Question: I just started using SWT in eclipse. Right now I'm using Hibernate to connect to a database and retrieve the required information on to a composite. The views includes one SWT application window and several composites. How would I place these composites based on what button a user clicks on? Since the composite needs to be put on the main window, should I have a reference to the main window in each composite?
Also the main window is completely empty. What the user would click on would be one of the buttons in one of the composites. Should I have just one controller? But then each of the composites have buttons which needs to open up other composites on the main window. Should I have controllers for each of these composites?
Am I going in the wrong direction? Any help would be great.
Thanks
An example of what I am trying to do.
I have a main window and 3 composites : A, B, C;
Each of these composites has buttons which can take the user to the other 2 composites by replacing the current composite on the main window.
So, should I have a controller for each composite or just the main window?
Also to add a composite to the main window, do I need to have a reference to the main window in each of these composites?

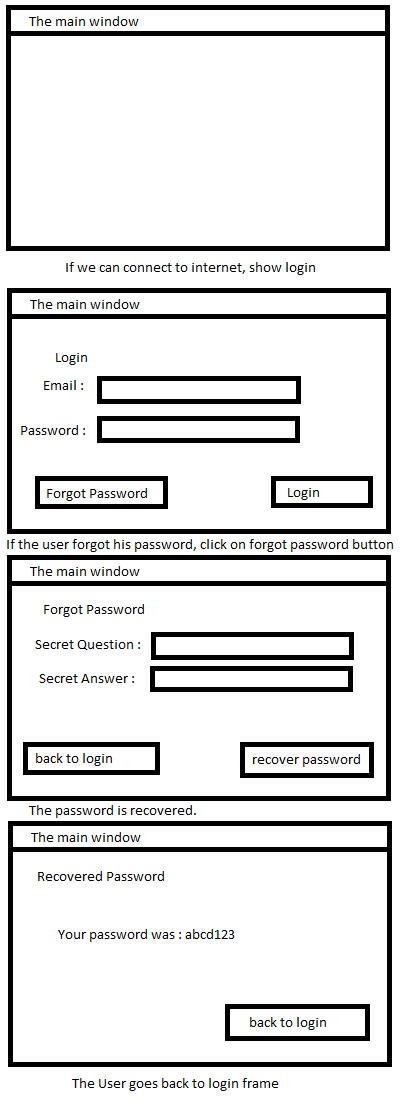
Answer: What you are after is technically quite similar to the Wizard UI. The idea is to add all your Composites to the main window, but have only one at a time. This will probably work with the 'FillLayout'. You will also probably need to call 'layout()' and 'redraw()' on the main window after changing the visibility of the components.